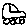
Label: car